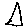
Label: triangle